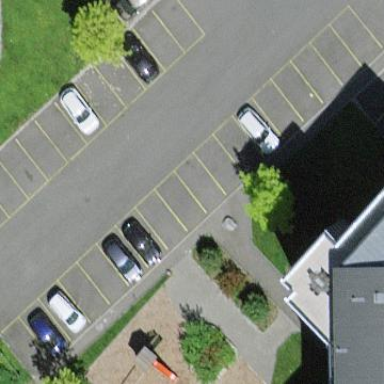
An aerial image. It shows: Asphalt street-side parking area.